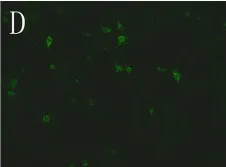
Indirect immunofluorescence assay of autoimmune encephalitis antibodies. (D) Cell based assay of NMDAR antibody in CSF (1:10 titer).
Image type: pathology (immunostaining)